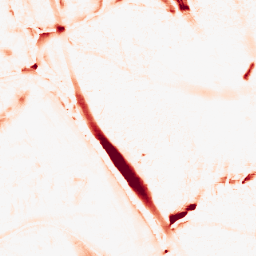
Category: morphological
Decomposition family: morphological_ellipse
Decomposition parameters: operation: opening
width: 20
height: 30
Upsampling method: sinc_blackman
Upsampling parameters: scale: 2
kernel_size: 4
Upsampling scale: 2